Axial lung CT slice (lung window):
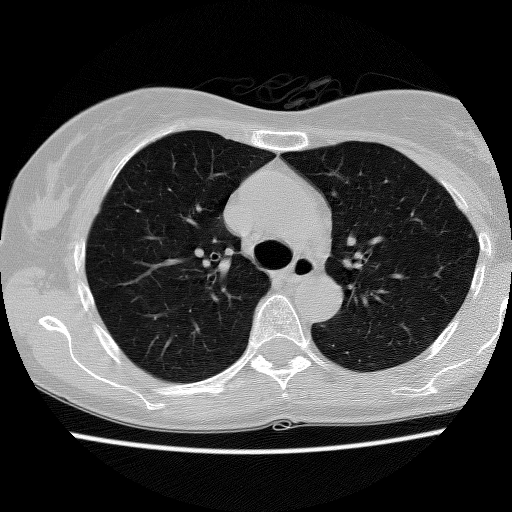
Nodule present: no